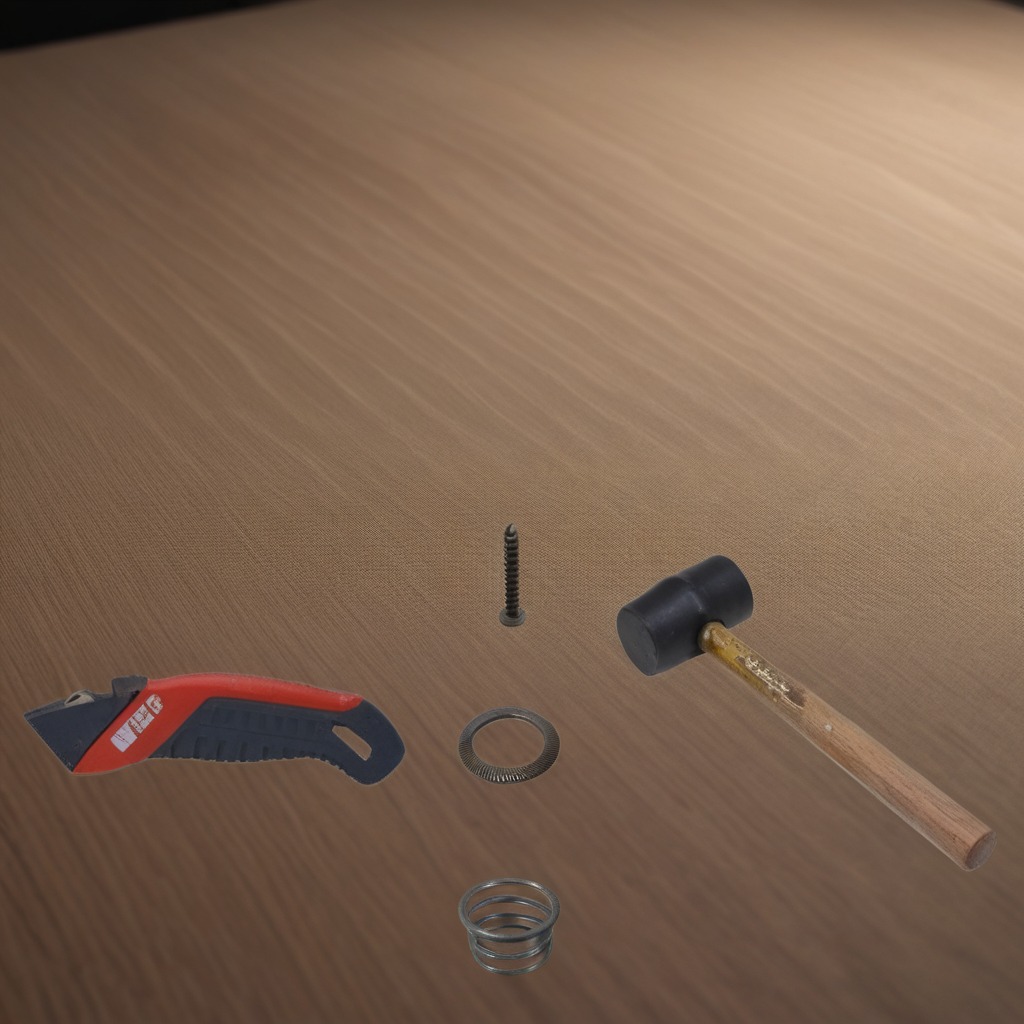
A utility knife, a flat metal washer, a metal machine screw, a hammer, and a coiled metal spring are lying on the wooden table.